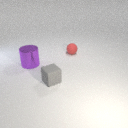
large purple metal cylinder to the left of small gray rubber cube